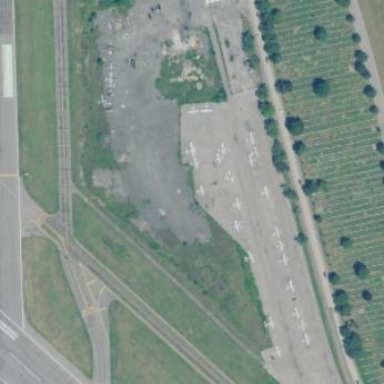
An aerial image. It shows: Apron at the airport.